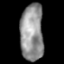
Tissue: lung
Cell type: Epithelial cells
Senescence score: 0.1641
Nuclear area (px): 1291
Mean DAPI intensity: 147.063